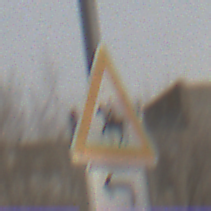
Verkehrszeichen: ReiterRechts
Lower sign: RichtungsangabeDurchPfeile2
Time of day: MorningAfternoon
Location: Outdoor (Nature)
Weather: PartlyCloudy
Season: Winter
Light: Natural